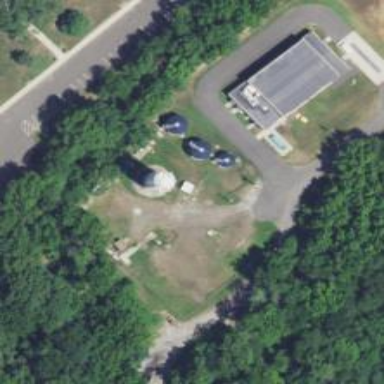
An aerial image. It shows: Storage tank that is man-made.